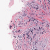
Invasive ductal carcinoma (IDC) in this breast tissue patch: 0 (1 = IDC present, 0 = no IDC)